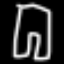
Label: pants